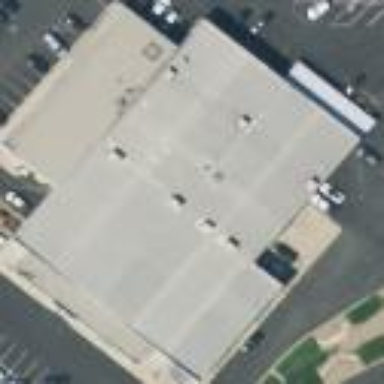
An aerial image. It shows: Building housing car shop.